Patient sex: M
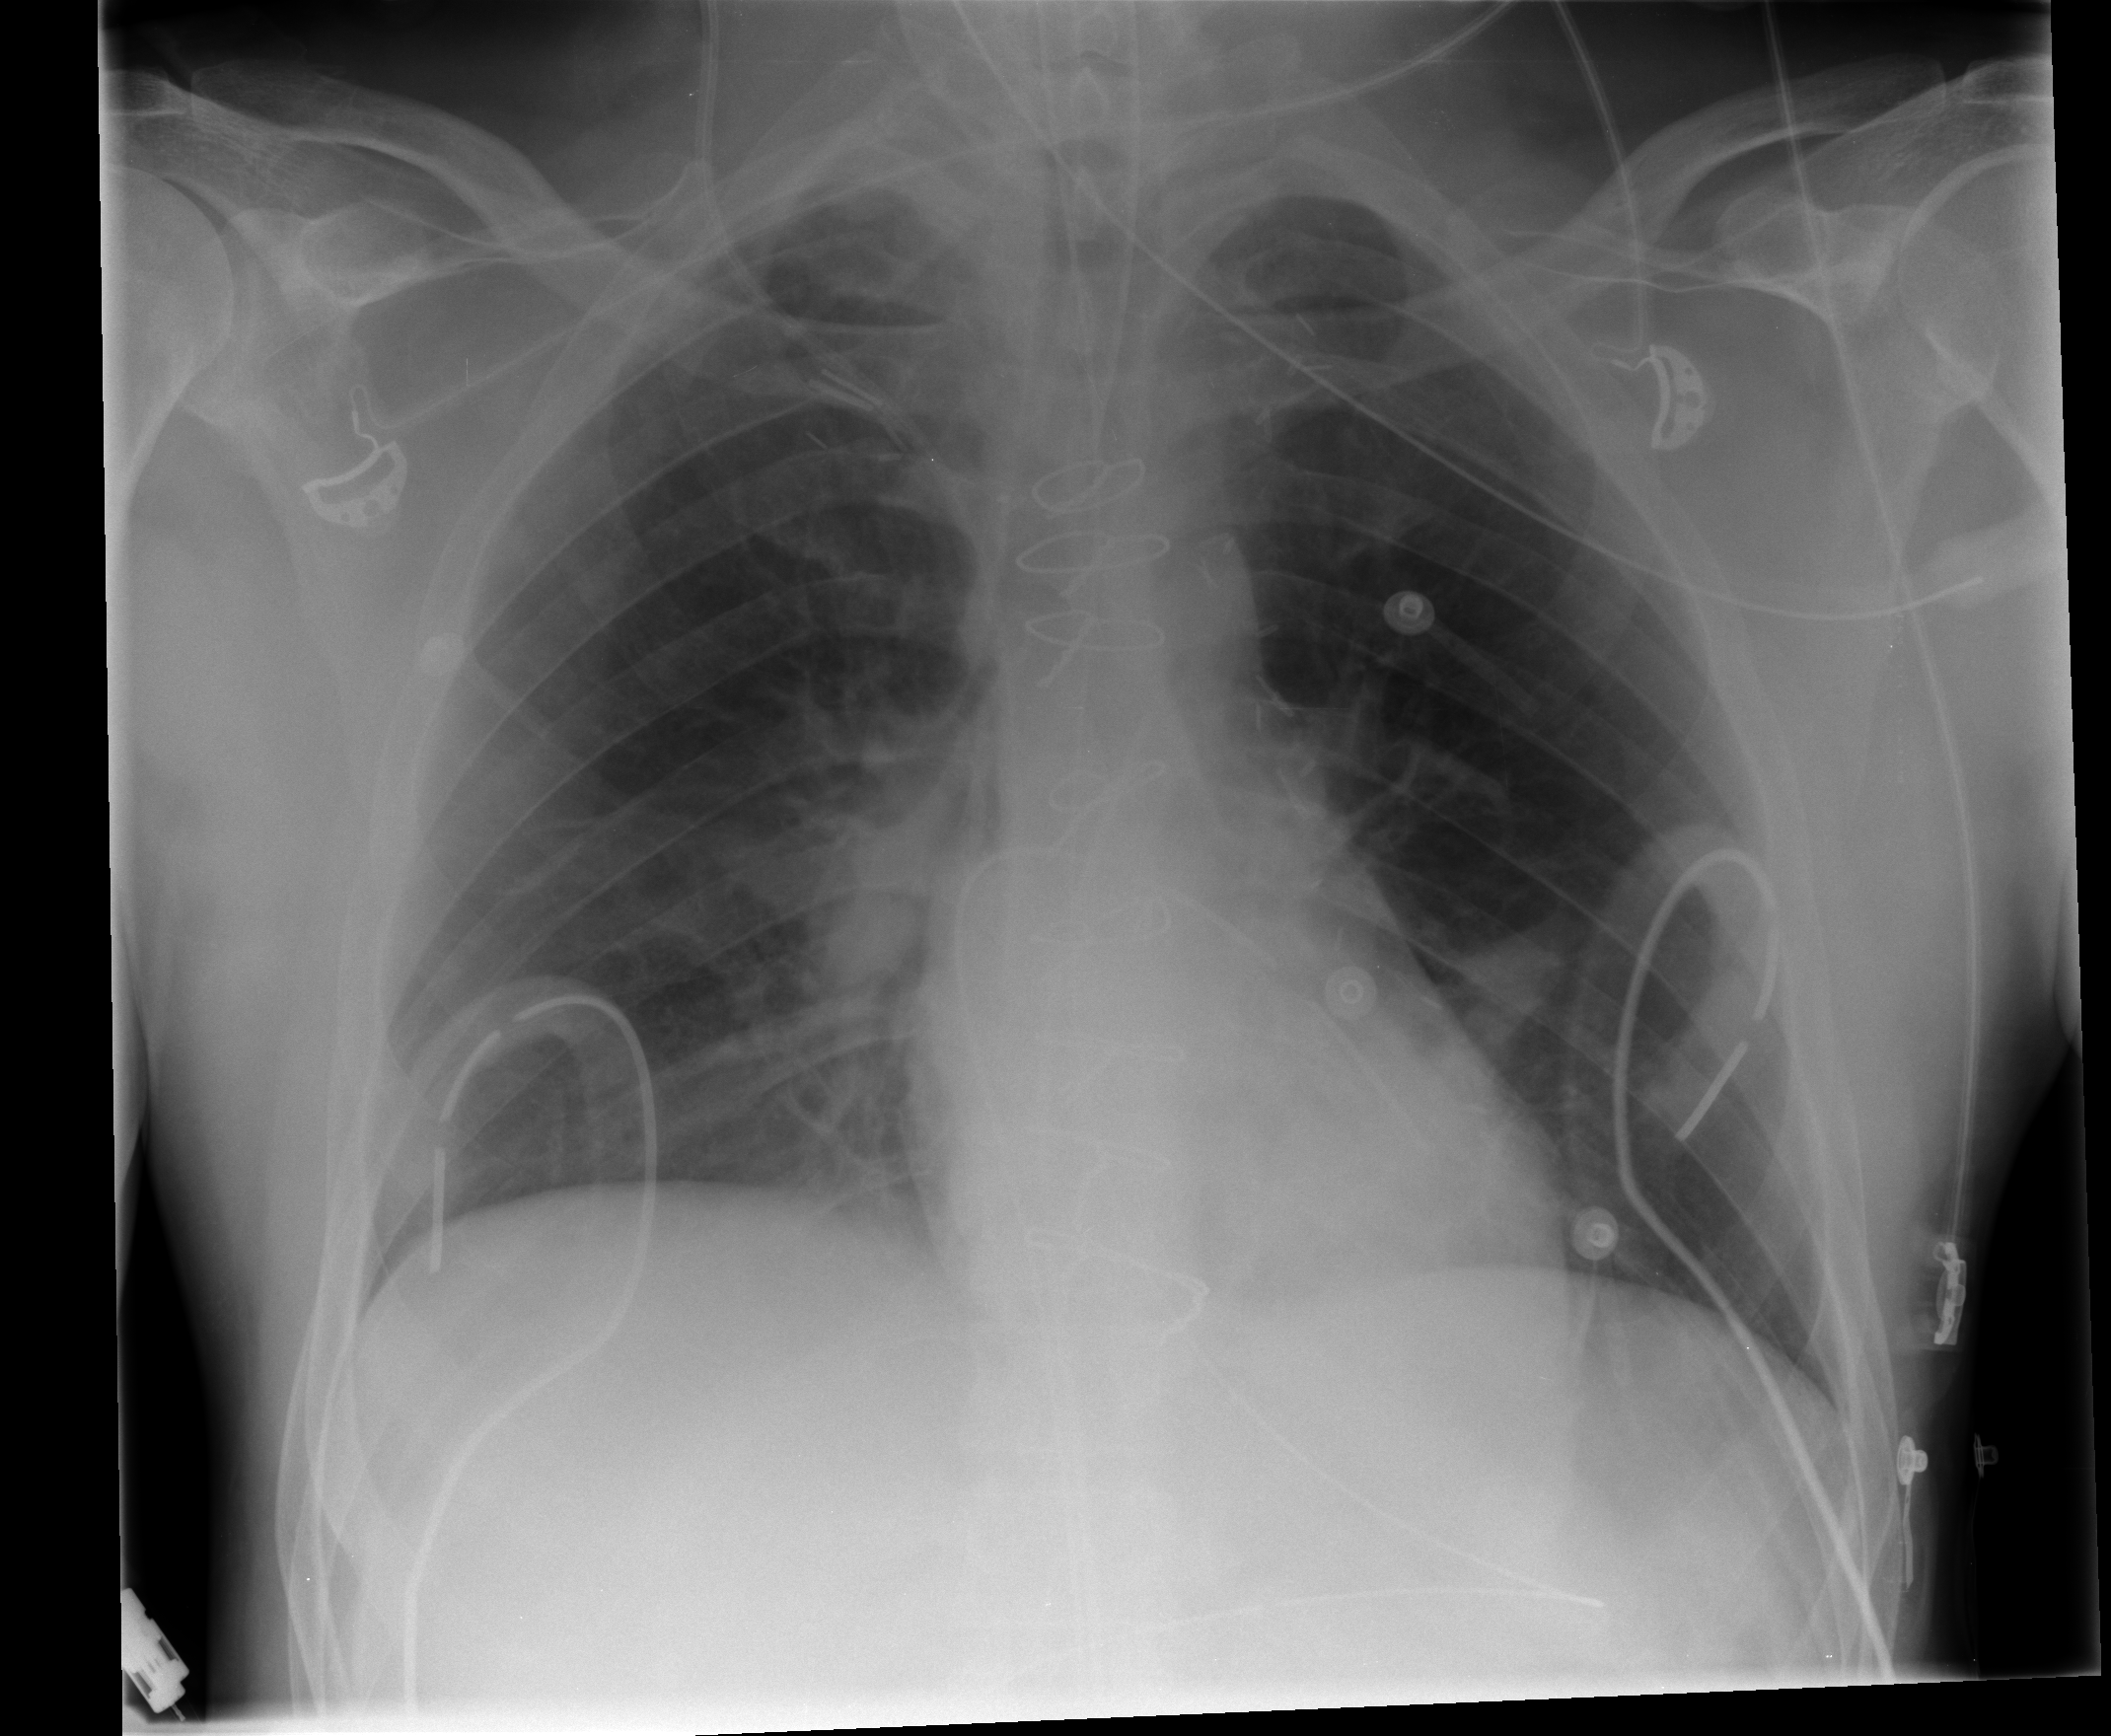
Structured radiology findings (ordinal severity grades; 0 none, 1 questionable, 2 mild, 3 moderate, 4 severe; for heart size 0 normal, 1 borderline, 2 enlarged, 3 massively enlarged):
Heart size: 0
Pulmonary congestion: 1
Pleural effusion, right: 0
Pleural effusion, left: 0
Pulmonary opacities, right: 0
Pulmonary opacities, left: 0
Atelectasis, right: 1
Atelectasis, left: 1